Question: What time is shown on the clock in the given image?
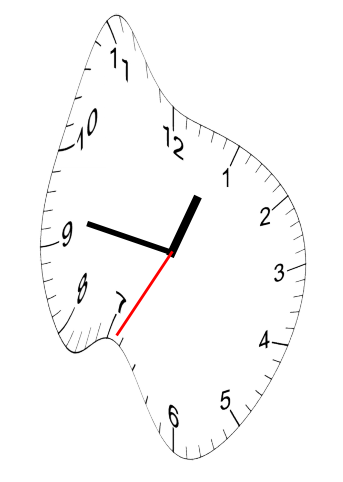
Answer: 12:46:35